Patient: sex F, age 59
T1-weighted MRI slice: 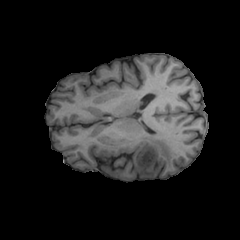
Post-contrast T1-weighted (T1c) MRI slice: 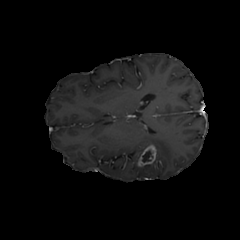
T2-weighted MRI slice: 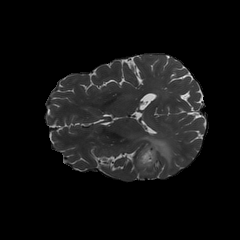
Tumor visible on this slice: yes
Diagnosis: Glioblastoma, IDH-wildtype
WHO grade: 4